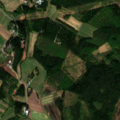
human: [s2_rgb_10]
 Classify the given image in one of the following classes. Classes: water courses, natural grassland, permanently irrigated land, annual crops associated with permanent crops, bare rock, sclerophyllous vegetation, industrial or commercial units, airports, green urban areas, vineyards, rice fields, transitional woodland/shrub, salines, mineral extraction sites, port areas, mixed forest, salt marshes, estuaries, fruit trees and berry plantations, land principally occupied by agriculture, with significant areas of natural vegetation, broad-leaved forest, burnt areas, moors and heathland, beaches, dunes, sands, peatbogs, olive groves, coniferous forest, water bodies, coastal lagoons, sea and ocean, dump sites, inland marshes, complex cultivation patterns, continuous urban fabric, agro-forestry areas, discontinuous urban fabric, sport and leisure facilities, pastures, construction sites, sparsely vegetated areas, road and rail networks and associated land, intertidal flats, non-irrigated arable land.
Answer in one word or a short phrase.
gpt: land principally occupied by agriculture, with significant areas of natural vegetation, broad-leaved forest, coniferous forest, mixed forest